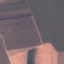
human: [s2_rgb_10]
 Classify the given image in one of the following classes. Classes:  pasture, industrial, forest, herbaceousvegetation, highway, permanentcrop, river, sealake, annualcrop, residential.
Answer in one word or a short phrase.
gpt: AnnualCrop